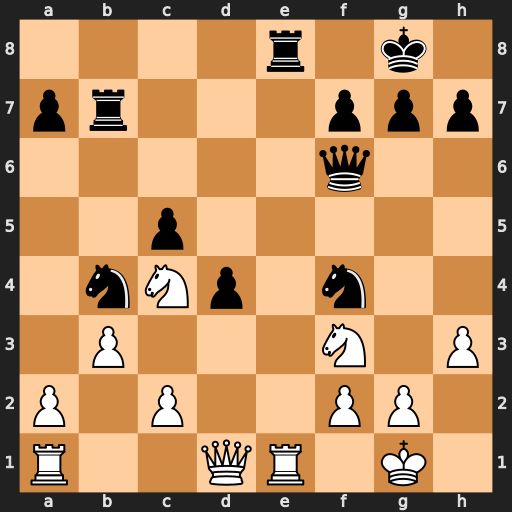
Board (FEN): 4r1k1/pr3ppp/5q2/2p5/1nNp1n2/1P3N1P/P1P2PP1/R2QR1K1
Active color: w
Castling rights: -
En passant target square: -
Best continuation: Rxe8#